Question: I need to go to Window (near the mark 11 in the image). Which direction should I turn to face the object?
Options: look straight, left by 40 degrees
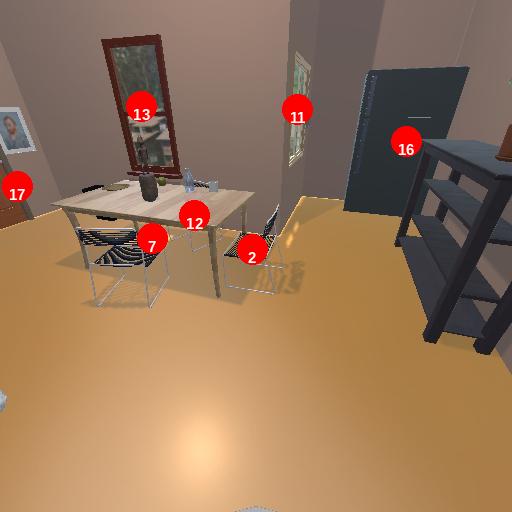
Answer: look straight